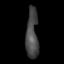
Tissue: skin
Cell type: Epithelial cells
Senescence score: 0.2363
Nuclear area (px): 591
Mean DAPI intensity: 72.179